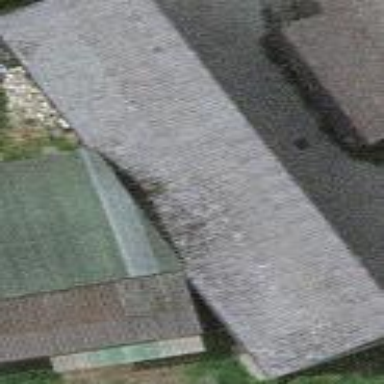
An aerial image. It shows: Shed.